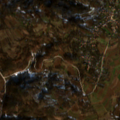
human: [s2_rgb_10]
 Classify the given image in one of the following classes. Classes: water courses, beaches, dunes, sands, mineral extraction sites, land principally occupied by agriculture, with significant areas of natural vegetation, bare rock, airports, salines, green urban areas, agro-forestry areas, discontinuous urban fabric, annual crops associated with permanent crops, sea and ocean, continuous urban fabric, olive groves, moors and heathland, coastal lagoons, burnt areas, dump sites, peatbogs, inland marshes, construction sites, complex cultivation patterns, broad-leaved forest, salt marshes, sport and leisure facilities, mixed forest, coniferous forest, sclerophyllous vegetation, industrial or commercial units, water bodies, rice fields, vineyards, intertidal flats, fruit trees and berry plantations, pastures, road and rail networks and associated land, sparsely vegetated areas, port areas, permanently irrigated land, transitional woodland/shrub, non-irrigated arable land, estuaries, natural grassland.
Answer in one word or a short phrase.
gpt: complex cultivation patterns, land principally occupied by agriculture, with significant areas of natural vegetation, broad-leaved forest